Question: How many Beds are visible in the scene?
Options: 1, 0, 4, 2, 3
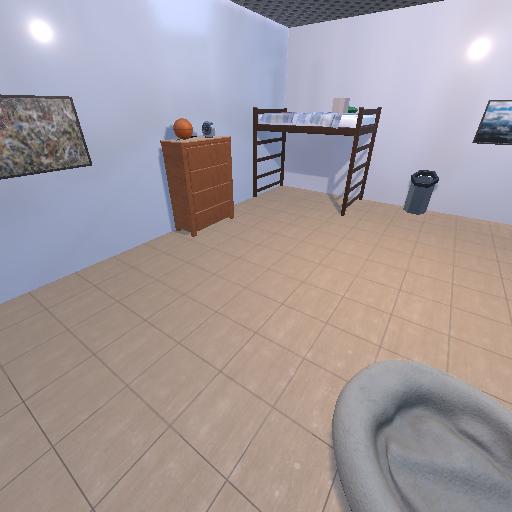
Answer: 1